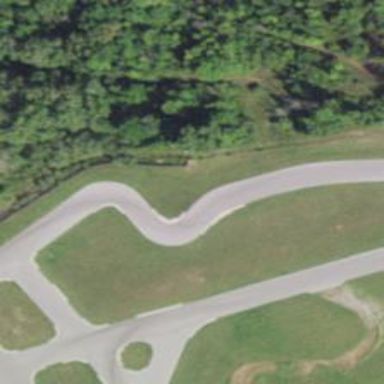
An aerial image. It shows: Raceway road.